Field crop: tomato
Growth stage: 2
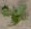
Species: solanum